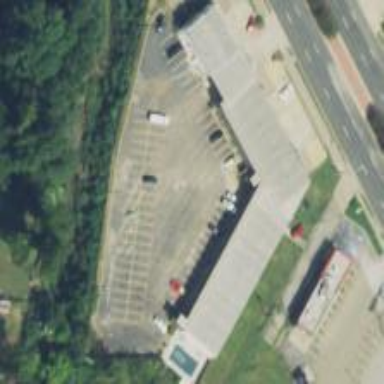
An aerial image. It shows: Motel building.